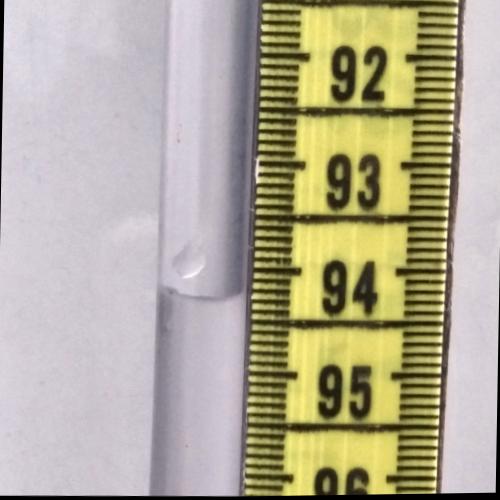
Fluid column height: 94.3 cm